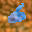
Label: 6